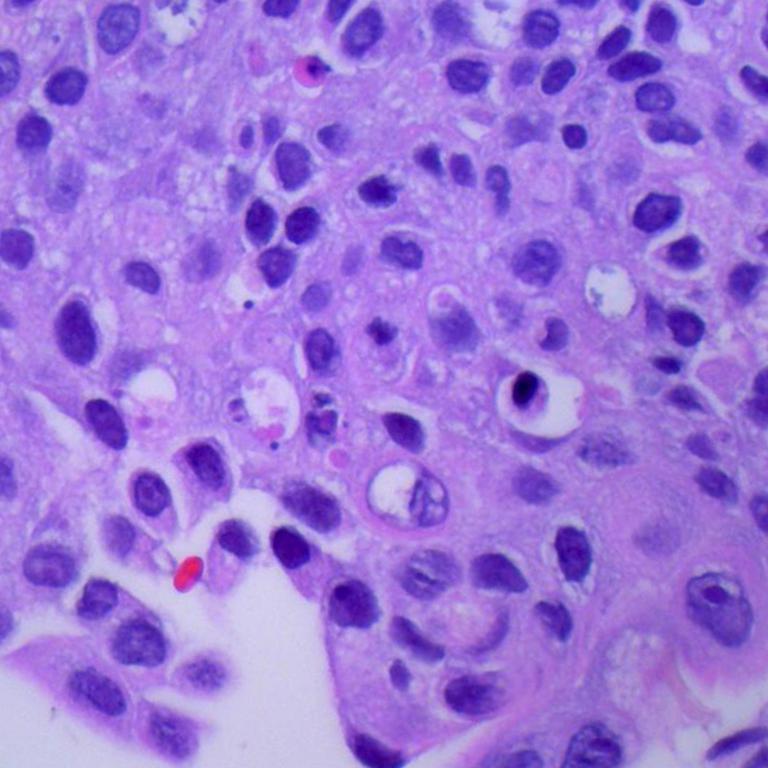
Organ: lung
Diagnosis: squamous carcinomas